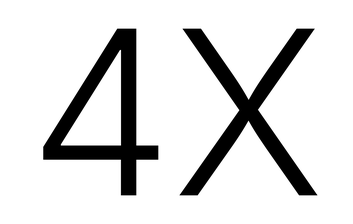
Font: Inter_Light